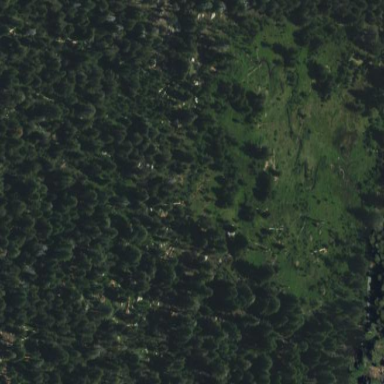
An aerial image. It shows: Wet meadow with woodland vegetation.